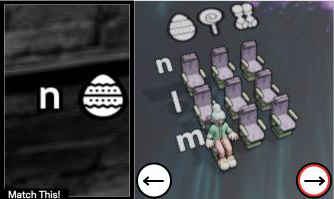
Task: seats
Answer: no